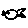
Label: fish